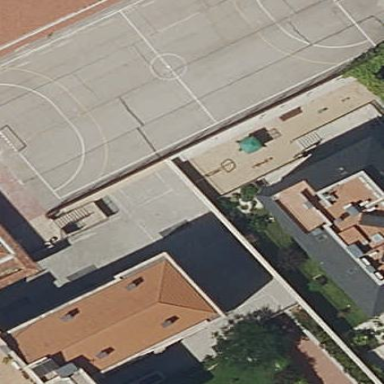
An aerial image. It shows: Futsal pitch for leisure land activities.